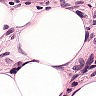
Metastatic tissue present: yes